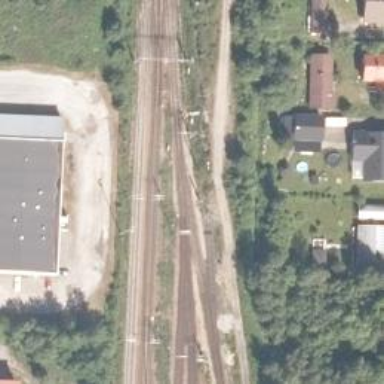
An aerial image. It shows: Rail siding with electrified contact lines.